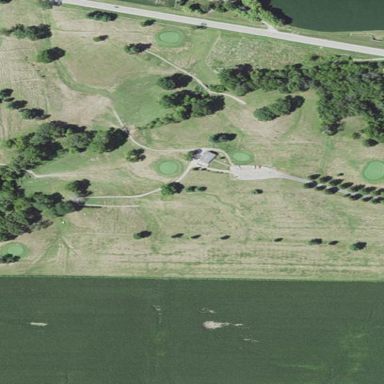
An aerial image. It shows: Golf course surrounded by greenery.